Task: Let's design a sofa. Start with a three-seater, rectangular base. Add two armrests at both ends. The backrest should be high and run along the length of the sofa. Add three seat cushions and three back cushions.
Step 213:
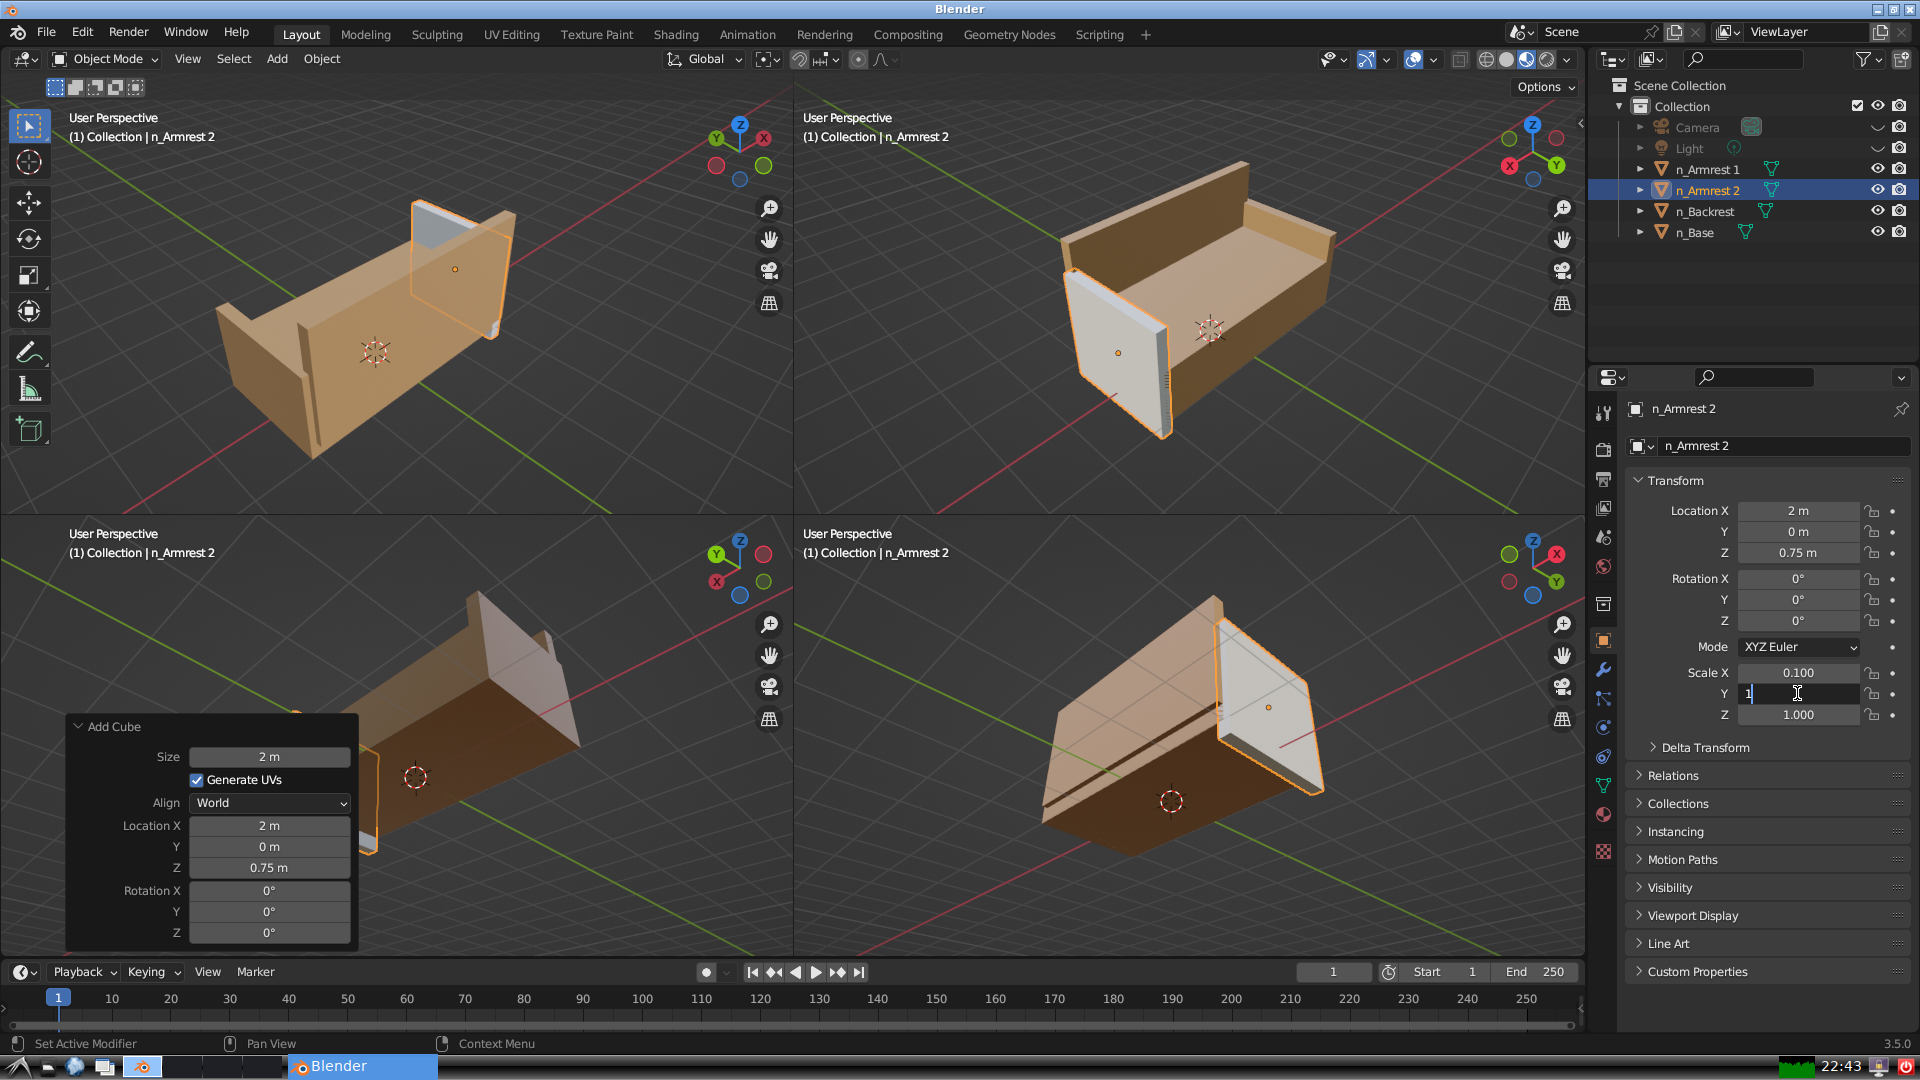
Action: {"key_press": ['Return']}